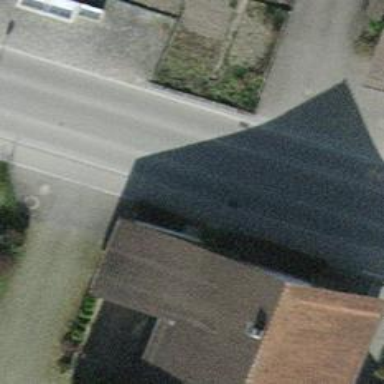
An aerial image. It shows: Gabled roof house.